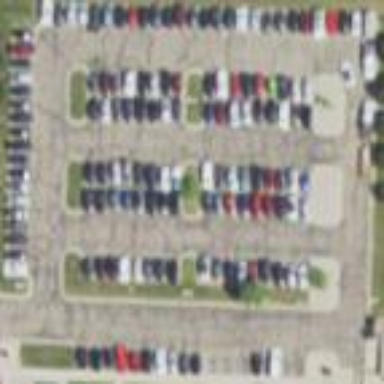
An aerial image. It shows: Parking area with surface.